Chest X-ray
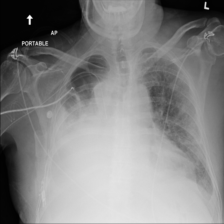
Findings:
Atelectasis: negative
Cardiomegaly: negative
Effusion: positive
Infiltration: negative
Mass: negative
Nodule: negative
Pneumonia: negative
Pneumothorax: negative
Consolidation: negative
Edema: negative
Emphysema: negative
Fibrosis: negative
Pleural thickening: negative
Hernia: negative